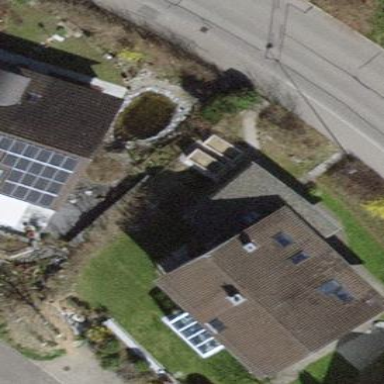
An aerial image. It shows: Building with tiled roof.